Question:
How to create this type of DropDown in iphone like uploaded image..
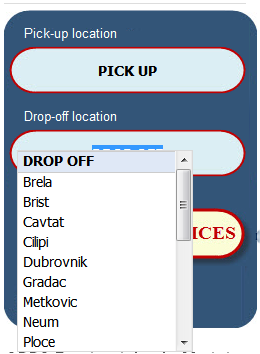
Answer: You have to create a view that contain a uitableview and add it to the self.view .
Or you can use this component is work as a A list